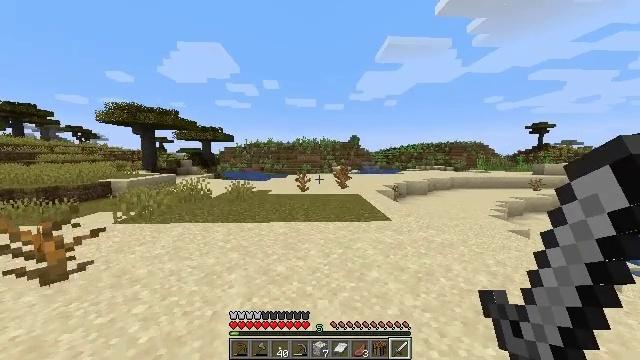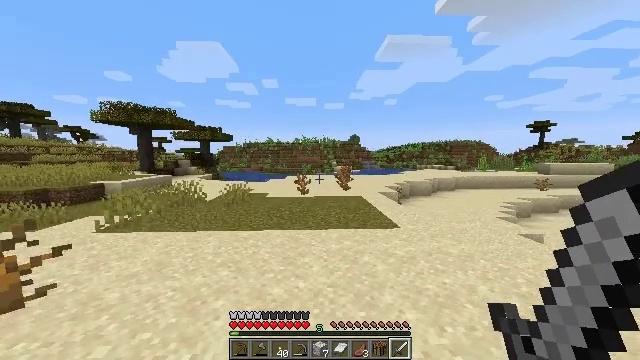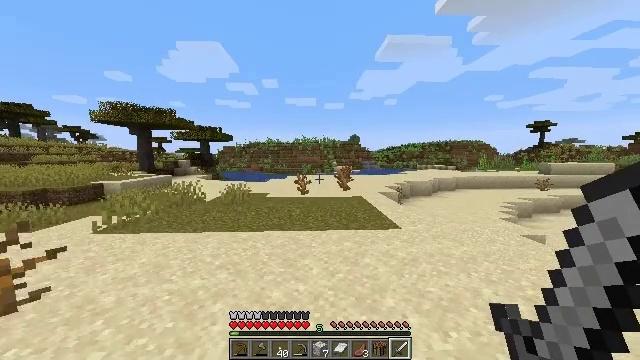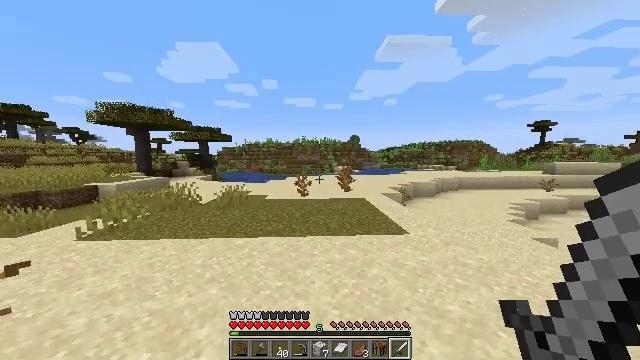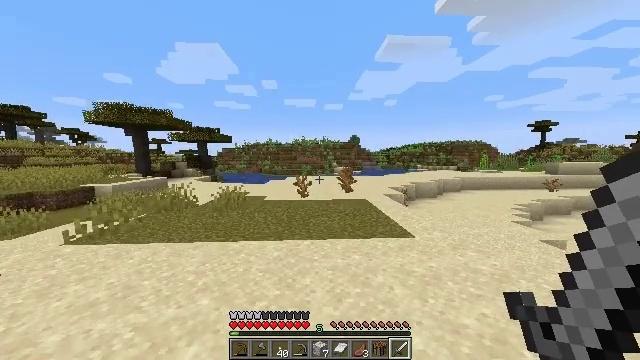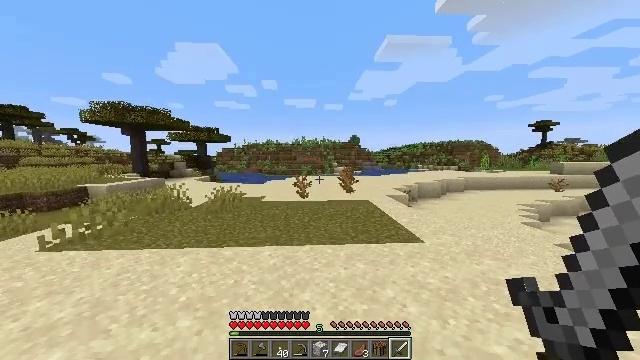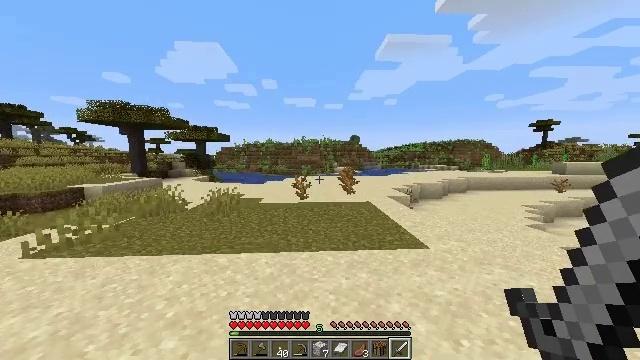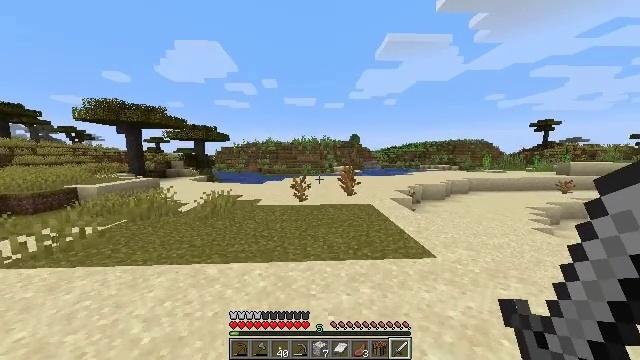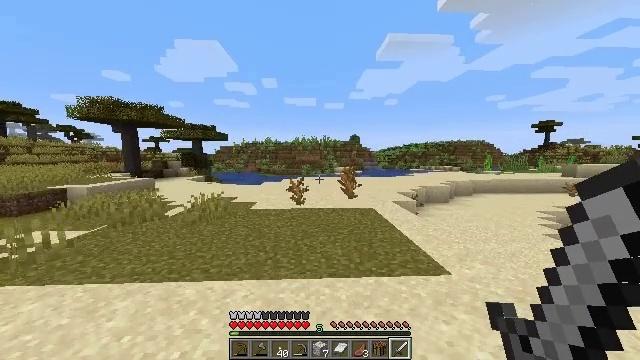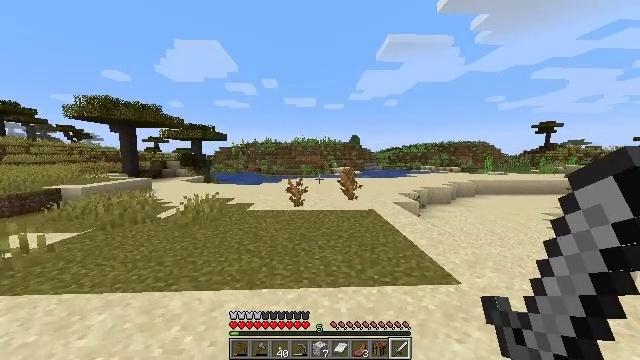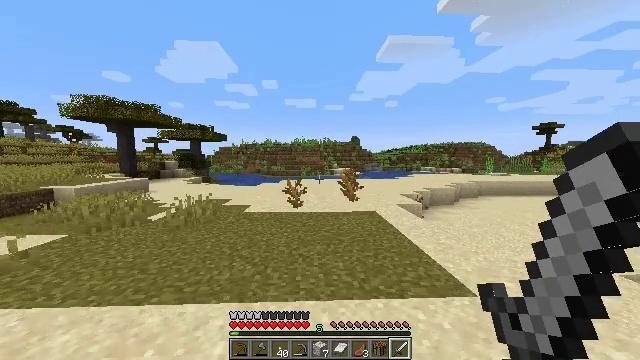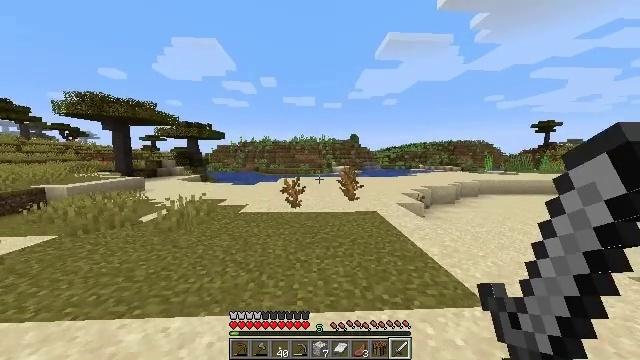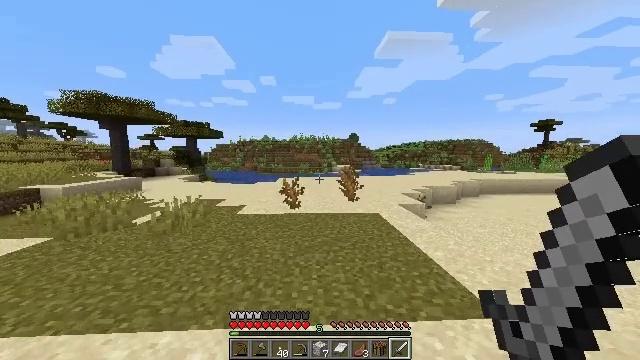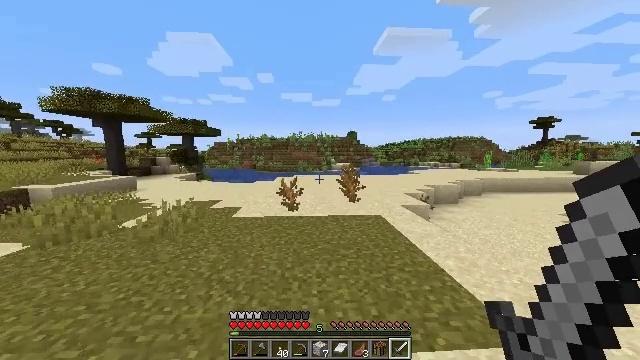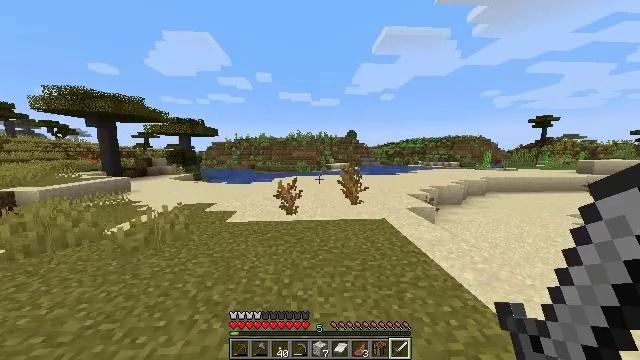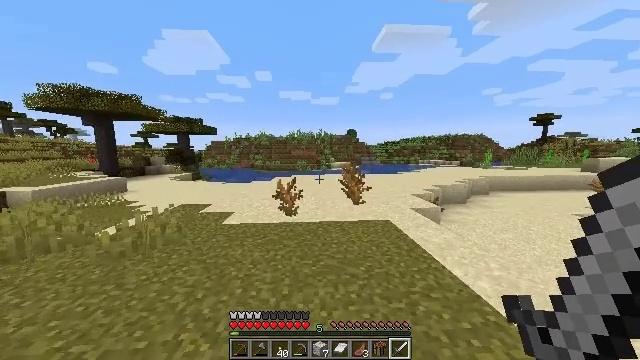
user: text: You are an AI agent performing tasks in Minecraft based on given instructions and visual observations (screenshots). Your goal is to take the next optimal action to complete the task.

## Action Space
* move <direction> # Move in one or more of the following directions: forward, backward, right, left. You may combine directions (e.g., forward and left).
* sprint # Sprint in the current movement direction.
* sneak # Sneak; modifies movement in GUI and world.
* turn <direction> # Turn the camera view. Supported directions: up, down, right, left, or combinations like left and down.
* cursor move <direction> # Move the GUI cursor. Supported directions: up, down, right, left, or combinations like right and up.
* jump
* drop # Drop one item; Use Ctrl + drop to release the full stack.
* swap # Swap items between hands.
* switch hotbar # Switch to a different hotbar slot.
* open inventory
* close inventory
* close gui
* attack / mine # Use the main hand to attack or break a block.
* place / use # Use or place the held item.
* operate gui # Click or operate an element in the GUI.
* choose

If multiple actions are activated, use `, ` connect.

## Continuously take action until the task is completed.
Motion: motion action
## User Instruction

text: Gather a tall sunflower.
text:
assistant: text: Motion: move forward, sprint
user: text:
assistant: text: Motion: move forward, sprint
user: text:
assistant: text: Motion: move forward, sprint
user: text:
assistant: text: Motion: move forward, sprint
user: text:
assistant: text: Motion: move forward, sprint
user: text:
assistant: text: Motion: move forward, sprint
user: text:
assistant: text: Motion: move forward, sprint
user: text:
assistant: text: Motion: move forward, sprint
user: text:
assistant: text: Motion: move forward, sprint
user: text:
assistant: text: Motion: move forward, sprint
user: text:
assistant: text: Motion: move forward, sprint
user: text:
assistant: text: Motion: move forward, sprint
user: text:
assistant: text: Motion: move forward, sprint
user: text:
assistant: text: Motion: move forward, sprint
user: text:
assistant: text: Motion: move forward, sprint
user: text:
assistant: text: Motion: move forward, sprint
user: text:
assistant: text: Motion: move forward, sprint
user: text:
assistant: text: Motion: move forward, sprint
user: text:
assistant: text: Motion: move forward, sprint
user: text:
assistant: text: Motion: move forward, sprint
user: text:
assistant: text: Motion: move forward, sprint
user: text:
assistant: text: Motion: move forward, sprint
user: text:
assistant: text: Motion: move forward, sprint
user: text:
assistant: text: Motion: move forward, sprint
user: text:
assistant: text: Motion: move forward, sprint
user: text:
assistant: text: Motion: move forward, sprint
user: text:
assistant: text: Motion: move forward, sprint
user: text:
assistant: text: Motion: move forward, sprint
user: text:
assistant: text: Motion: move forward, sprint
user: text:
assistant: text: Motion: move forward, sprint